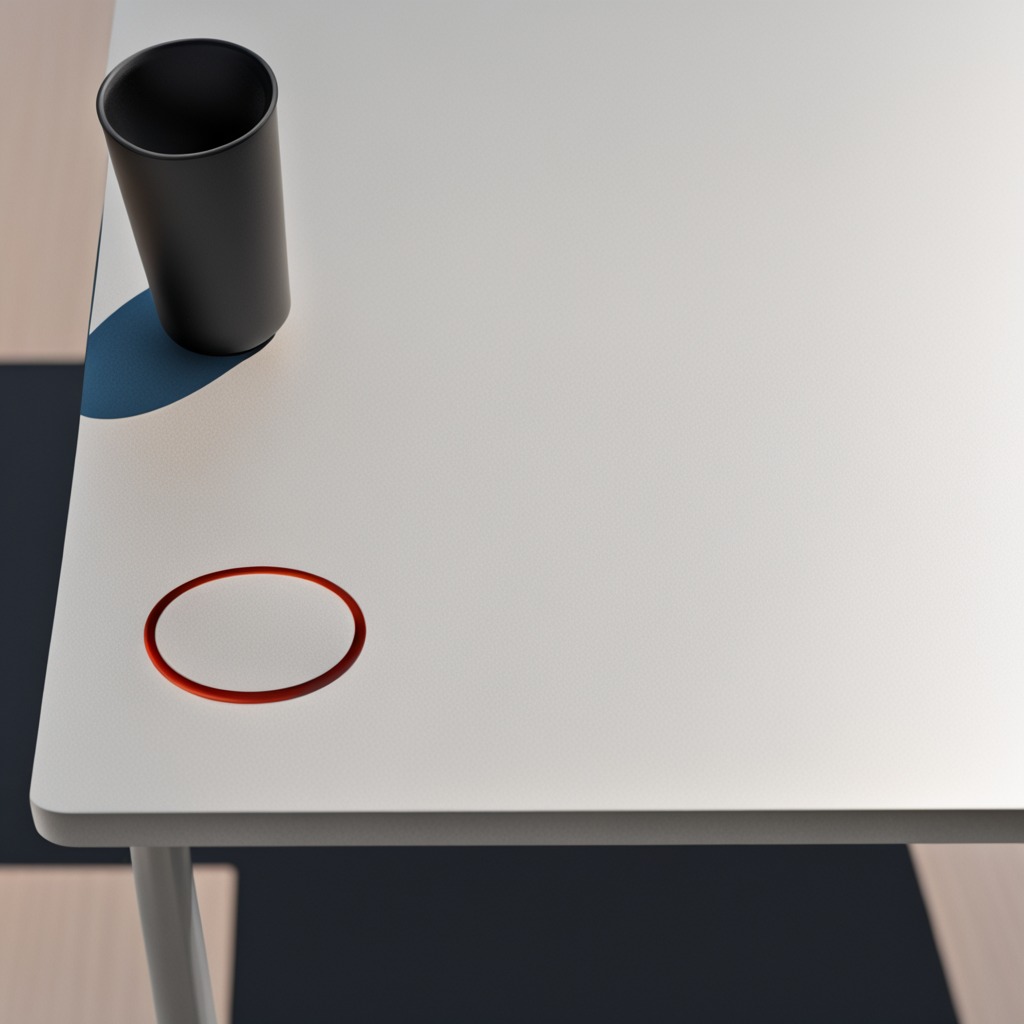
A rubber O-ring is lying on the table.